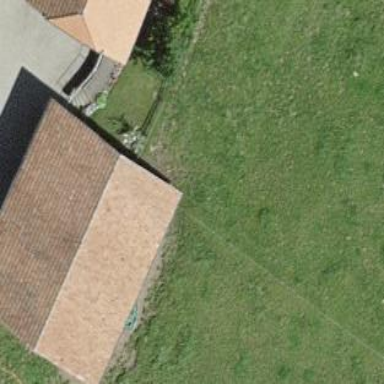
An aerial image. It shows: Shed.